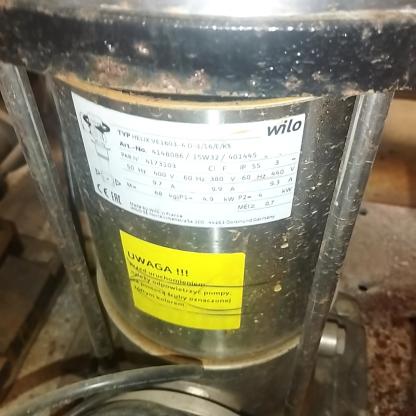
Klasa: tabliczka-znamionowa